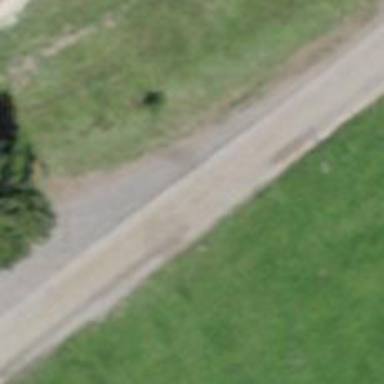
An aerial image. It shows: Asphalt track with grade1 surface suitable for agricultural vehicles.